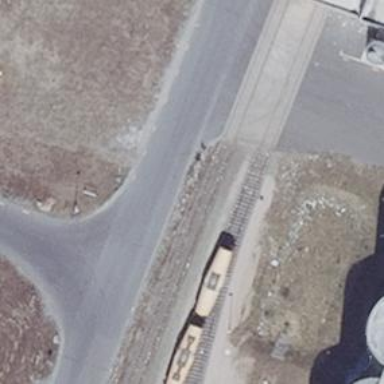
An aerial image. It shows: Railway switch.